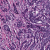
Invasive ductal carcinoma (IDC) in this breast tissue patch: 0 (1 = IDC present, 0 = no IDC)